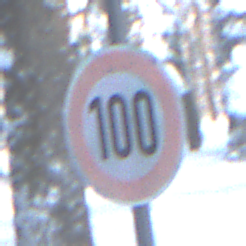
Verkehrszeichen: Geschwindigkeit100
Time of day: MorningAfternoon
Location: Outdoor (Nature)
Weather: Clear
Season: Winter
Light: Natural